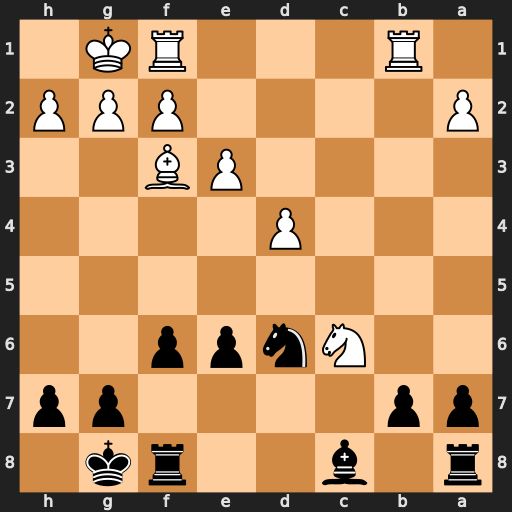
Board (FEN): r1b2rk1/pp4pp/2Nnpp2/8/3P4/4PB2/P4PPP/1R3RK1
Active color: b
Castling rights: -
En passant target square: -
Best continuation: bxc6 Bxc6 Ba6 Bxa8 Bxf1 Kxf1 Rxa8